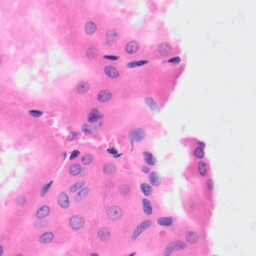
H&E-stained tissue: Kidney